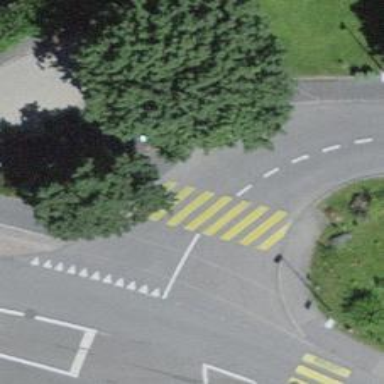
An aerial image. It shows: Marked crossing on the road.